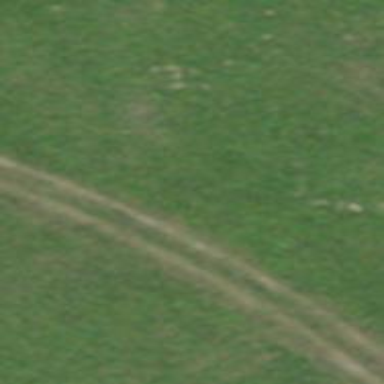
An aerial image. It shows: Track with grade5 tracktype.